The plot is a signal-to-image rendering of a rotating shaft's vibration measurement. Based on the visible evidence, which rotor condition applies: normal, misalignment, unbalance, looseness?
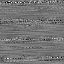
Answer: looseness